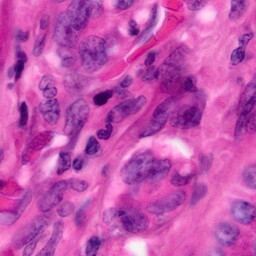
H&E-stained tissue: Pancreatic